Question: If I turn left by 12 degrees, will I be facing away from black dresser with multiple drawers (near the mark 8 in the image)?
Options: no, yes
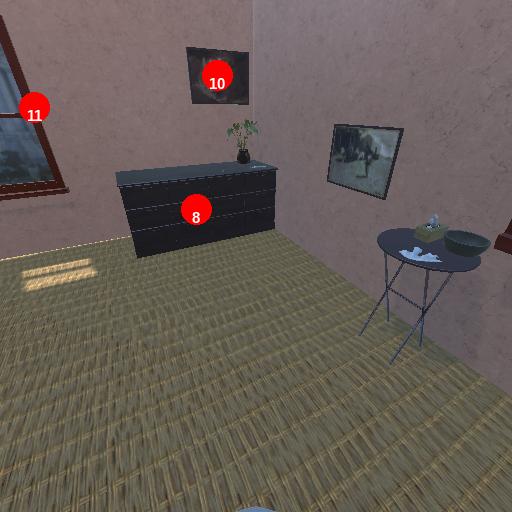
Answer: no